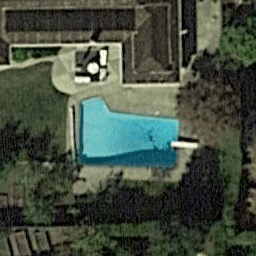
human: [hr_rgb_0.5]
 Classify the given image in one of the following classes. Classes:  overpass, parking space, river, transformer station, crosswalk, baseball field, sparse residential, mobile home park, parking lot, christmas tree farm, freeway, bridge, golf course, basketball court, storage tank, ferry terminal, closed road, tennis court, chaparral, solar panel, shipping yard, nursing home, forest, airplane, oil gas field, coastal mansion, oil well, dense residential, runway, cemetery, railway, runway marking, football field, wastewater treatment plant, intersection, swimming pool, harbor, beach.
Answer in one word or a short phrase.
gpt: swimming pool